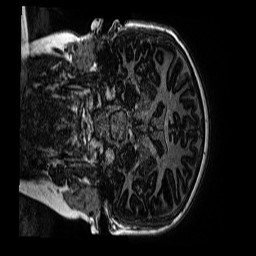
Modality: MP2RAGE
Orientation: coronal
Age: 10
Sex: female
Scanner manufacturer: siemens
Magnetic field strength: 3 T
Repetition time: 4 s
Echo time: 0.00299 s